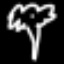
Label: palm tree